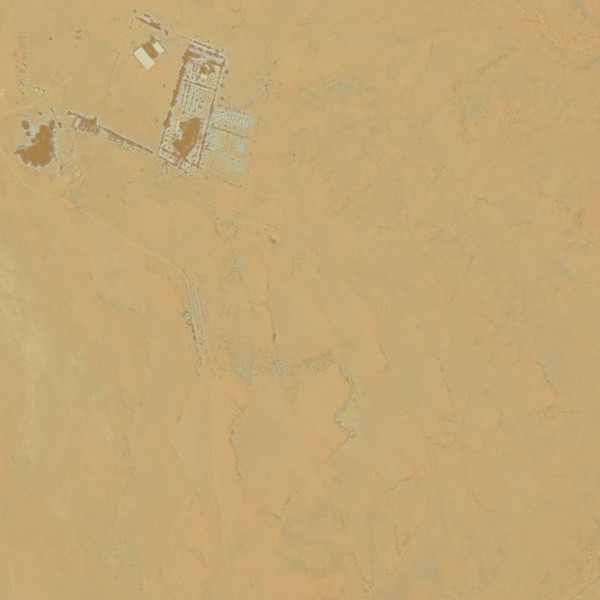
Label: Desert